Aerial crown-view tile of a tropical tree (Barro Colorado Island, Panama), acquired 20240716:
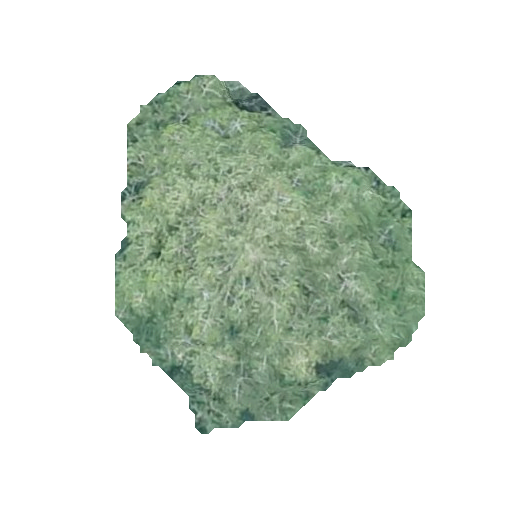
Species: Virola surinamensis
GBIF accepted scientific name: Virola surinamensis
Crown area: 120.498 m²